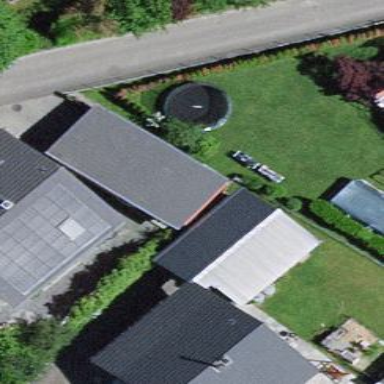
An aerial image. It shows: Garage building.